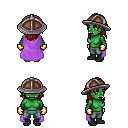
a pixel art fantasy rpg character, female body template, orc, green skin, lavender cape, teal pants, brunette long hairstyle, chain helm, gold gloves, black shoes, four views (front, back, left, right), 2x2 character sprite sheet, small pixel art, hard edges, no anti-aliasing